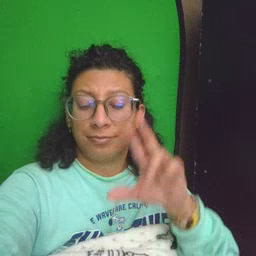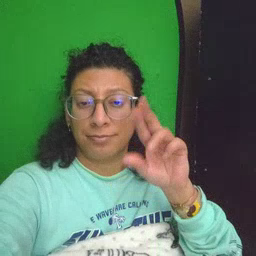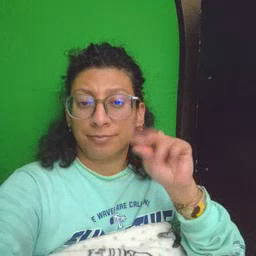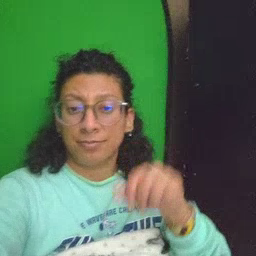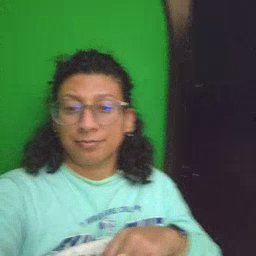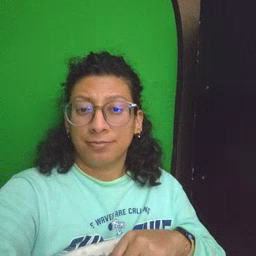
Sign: no